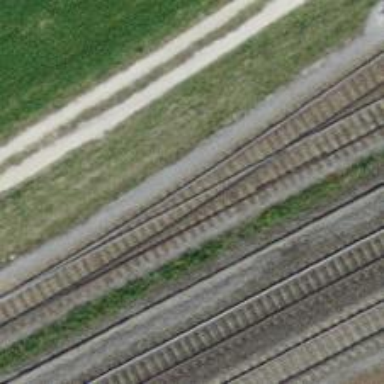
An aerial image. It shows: Single railway spur track.